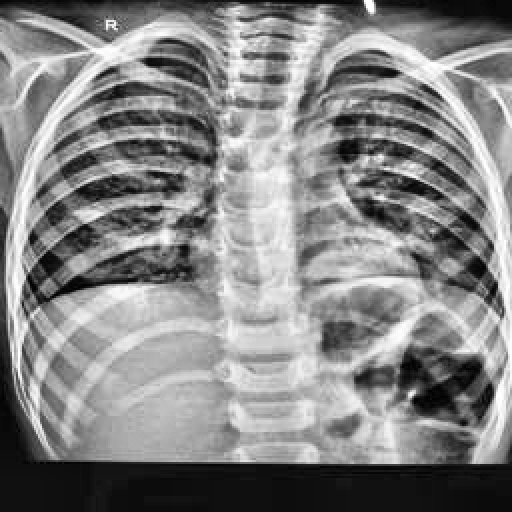
Finding: TUBERCULOSIS